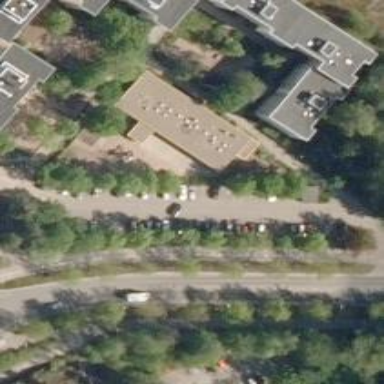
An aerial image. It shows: Kindergarten.